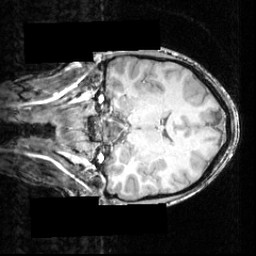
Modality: T1w
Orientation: coronal
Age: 23
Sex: male
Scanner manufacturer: siemens
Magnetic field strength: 3.951 T
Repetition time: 2.5 s
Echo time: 0.00393 s